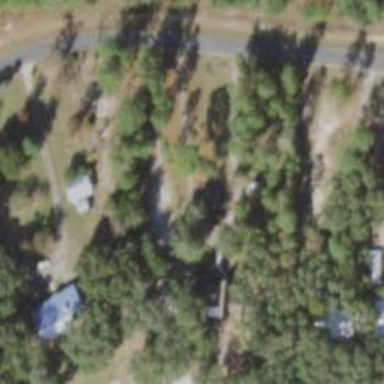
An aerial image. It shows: Driveway.